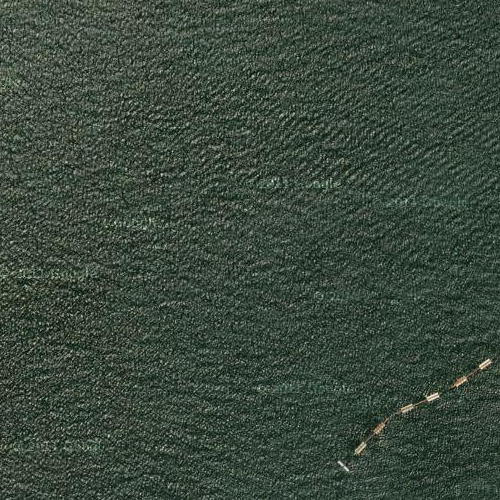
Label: sydney